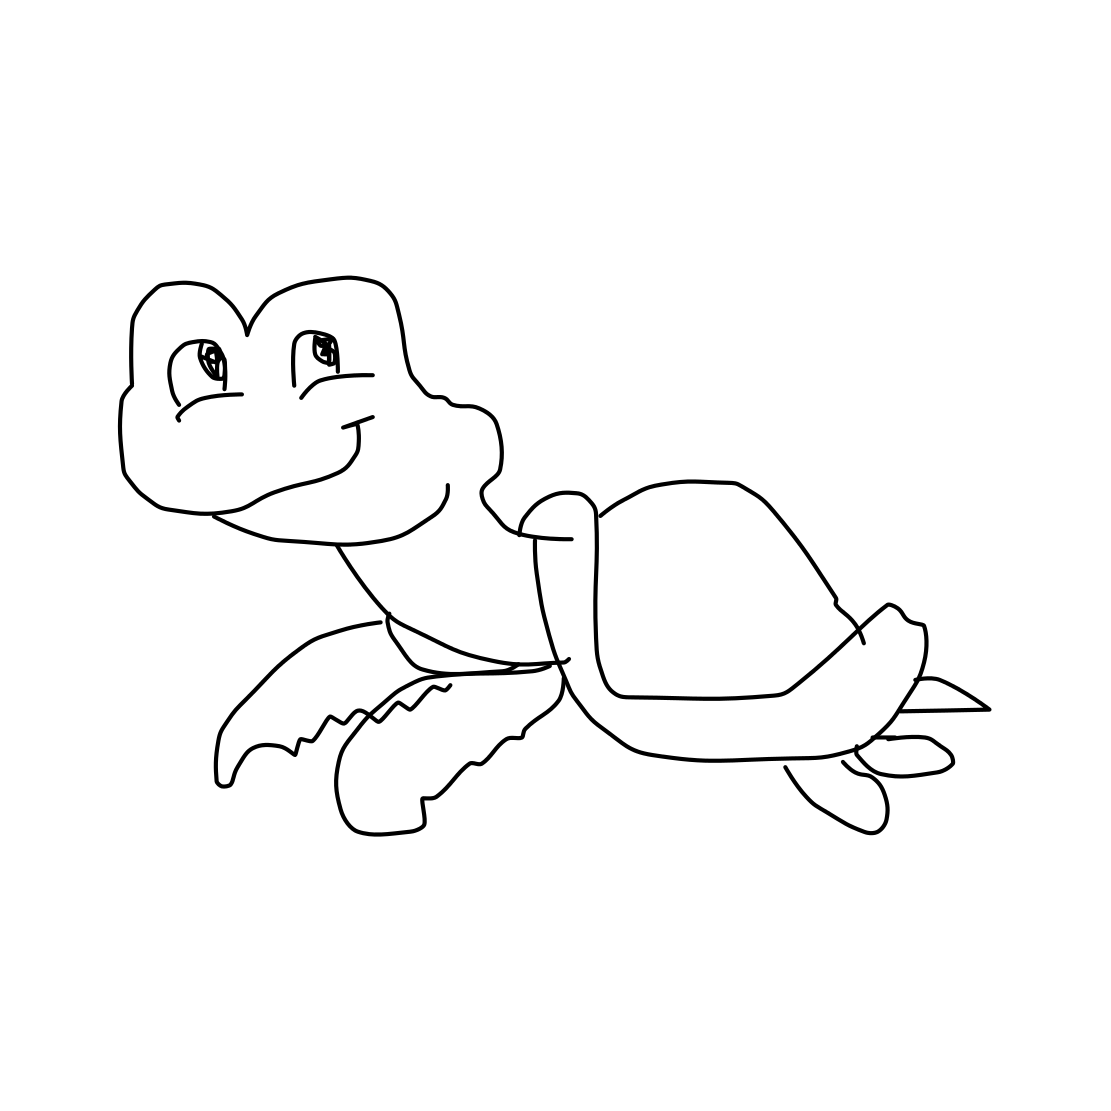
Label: sea turtle